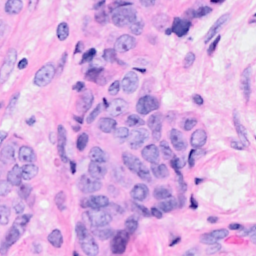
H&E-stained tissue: Breast